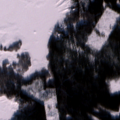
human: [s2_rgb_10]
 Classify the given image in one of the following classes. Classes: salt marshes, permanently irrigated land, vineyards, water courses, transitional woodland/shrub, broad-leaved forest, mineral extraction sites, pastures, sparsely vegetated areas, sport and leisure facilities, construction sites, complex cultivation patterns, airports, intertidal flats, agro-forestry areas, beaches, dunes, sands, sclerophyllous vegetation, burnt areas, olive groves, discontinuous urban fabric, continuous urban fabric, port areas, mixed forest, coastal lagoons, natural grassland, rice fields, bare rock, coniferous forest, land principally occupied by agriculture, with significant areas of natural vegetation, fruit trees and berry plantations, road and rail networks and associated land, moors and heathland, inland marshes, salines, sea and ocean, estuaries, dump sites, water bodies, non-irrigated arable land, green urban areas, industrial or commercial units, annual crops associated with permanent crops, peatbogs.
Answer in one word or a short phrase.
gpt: mixed forest, transitional woodland/shrub, sea and ocean